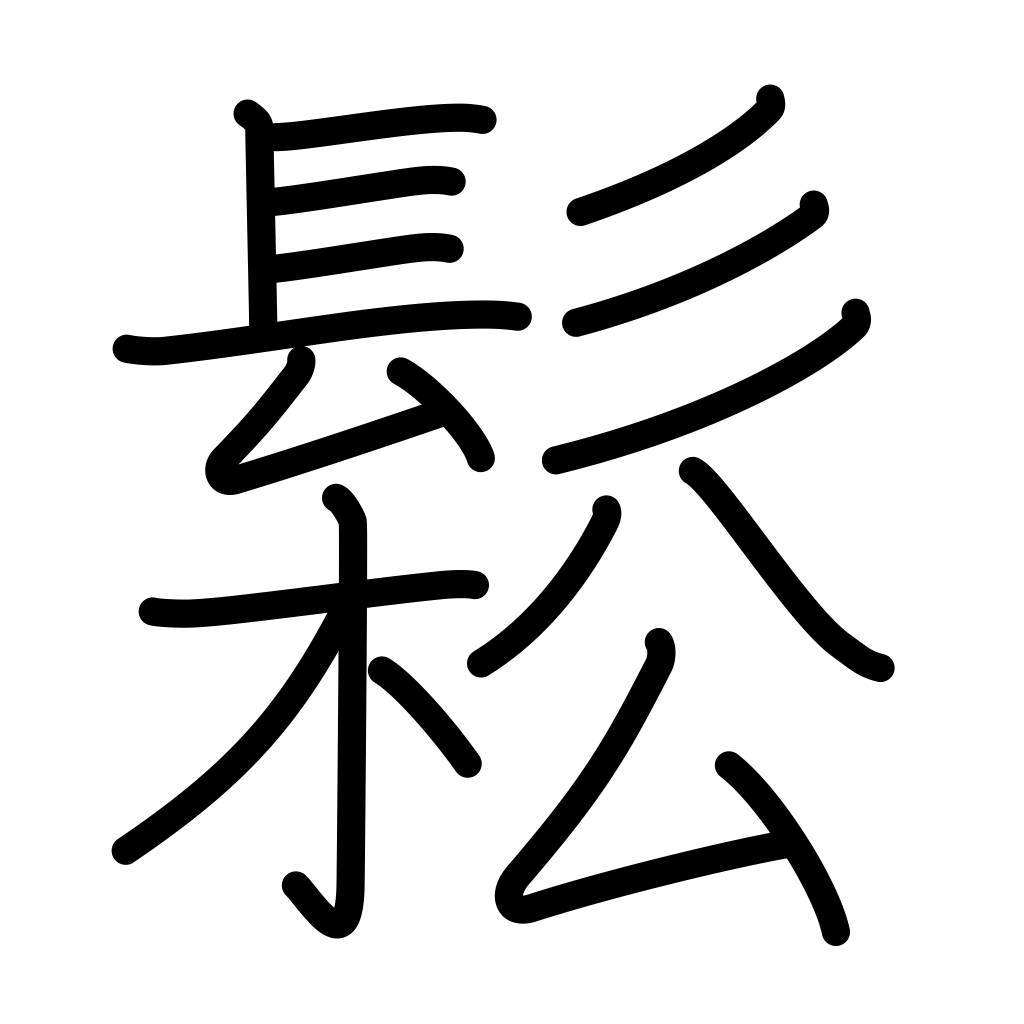
Meaning: loose, dishevelled, pore, cavity in overboiled daikon